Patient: sex F, age 68
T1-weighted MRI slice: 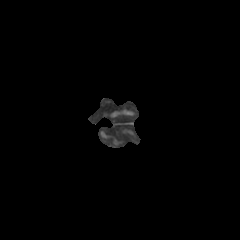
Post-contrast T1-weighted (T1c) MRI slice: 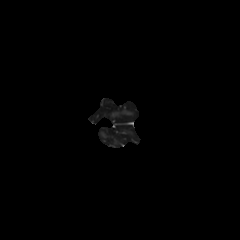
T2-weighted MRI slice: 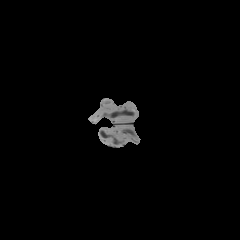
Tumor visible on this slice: no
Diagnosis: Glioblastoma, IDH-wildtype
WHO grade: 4